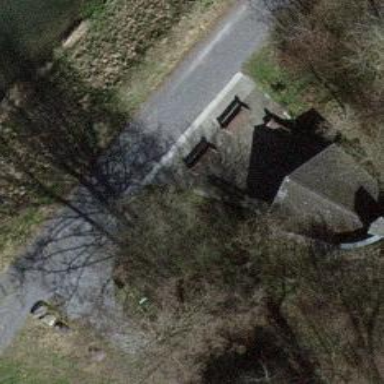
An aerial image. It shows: Bollard barrier.